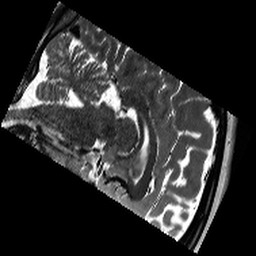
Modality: T2w
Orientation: sagittal
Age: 35
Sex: female
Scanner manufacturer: siemens
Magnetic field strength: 3 T
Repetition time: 13.15 s
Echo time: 0.082 s